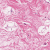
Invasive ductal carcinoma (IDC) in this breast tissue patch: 0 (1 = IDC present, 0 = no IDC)